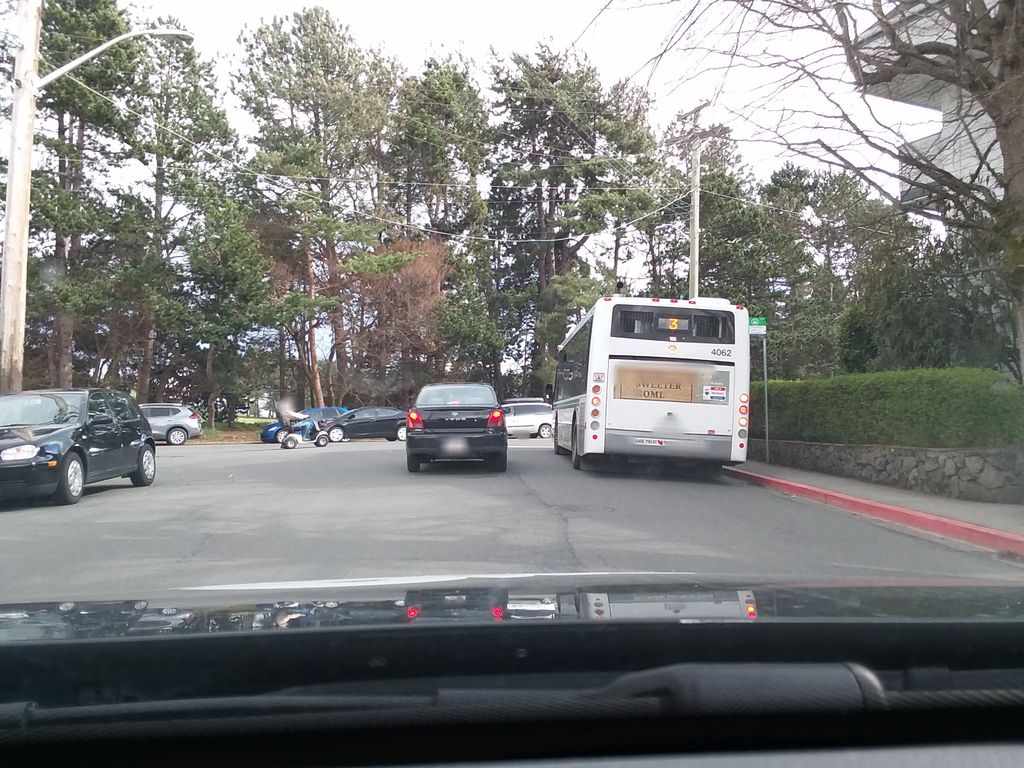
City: victoria